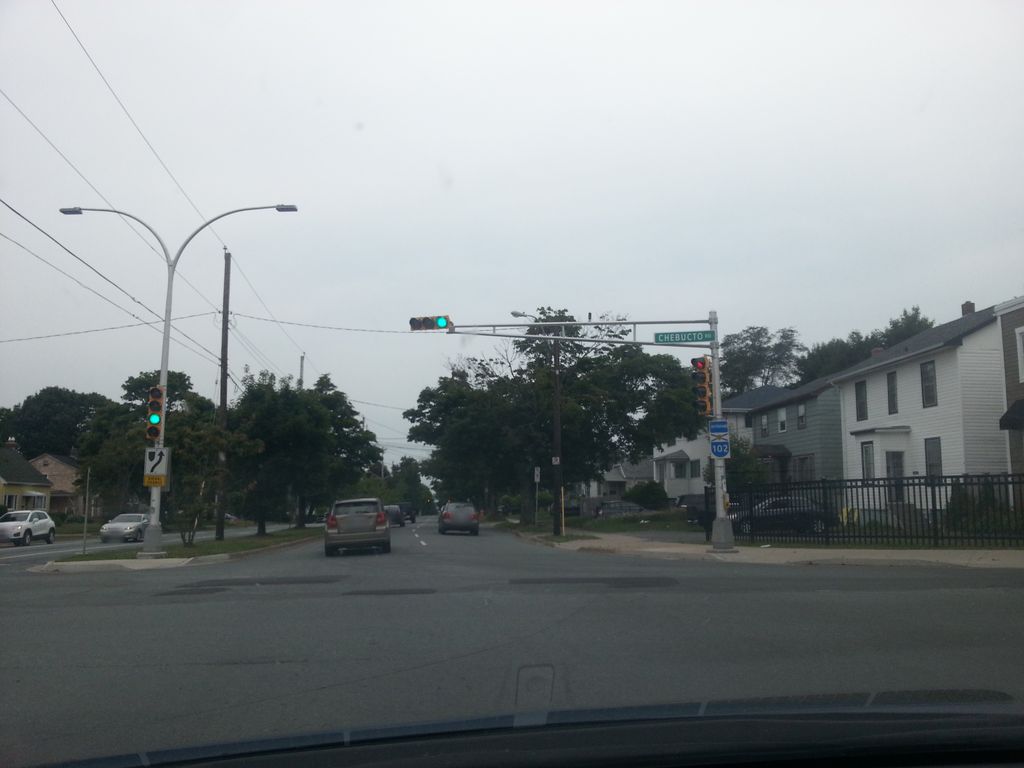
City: halifax